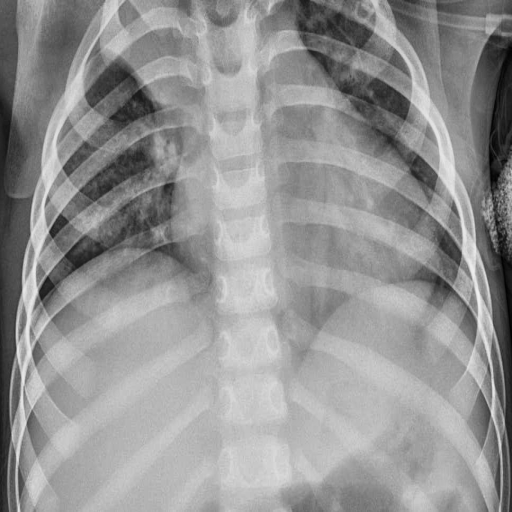
Finding: PNEUMONIA